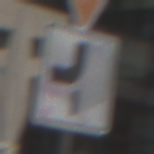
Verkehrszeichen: VerlaufVorfahrtsstrasse7
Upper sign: VorfahrtGewaehren
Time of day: Midday
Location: Outdoor (Urban)
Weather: Overcast
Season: NotSpecified
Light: Natural